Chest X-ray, PA view. Patient: 29 years old, sex F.
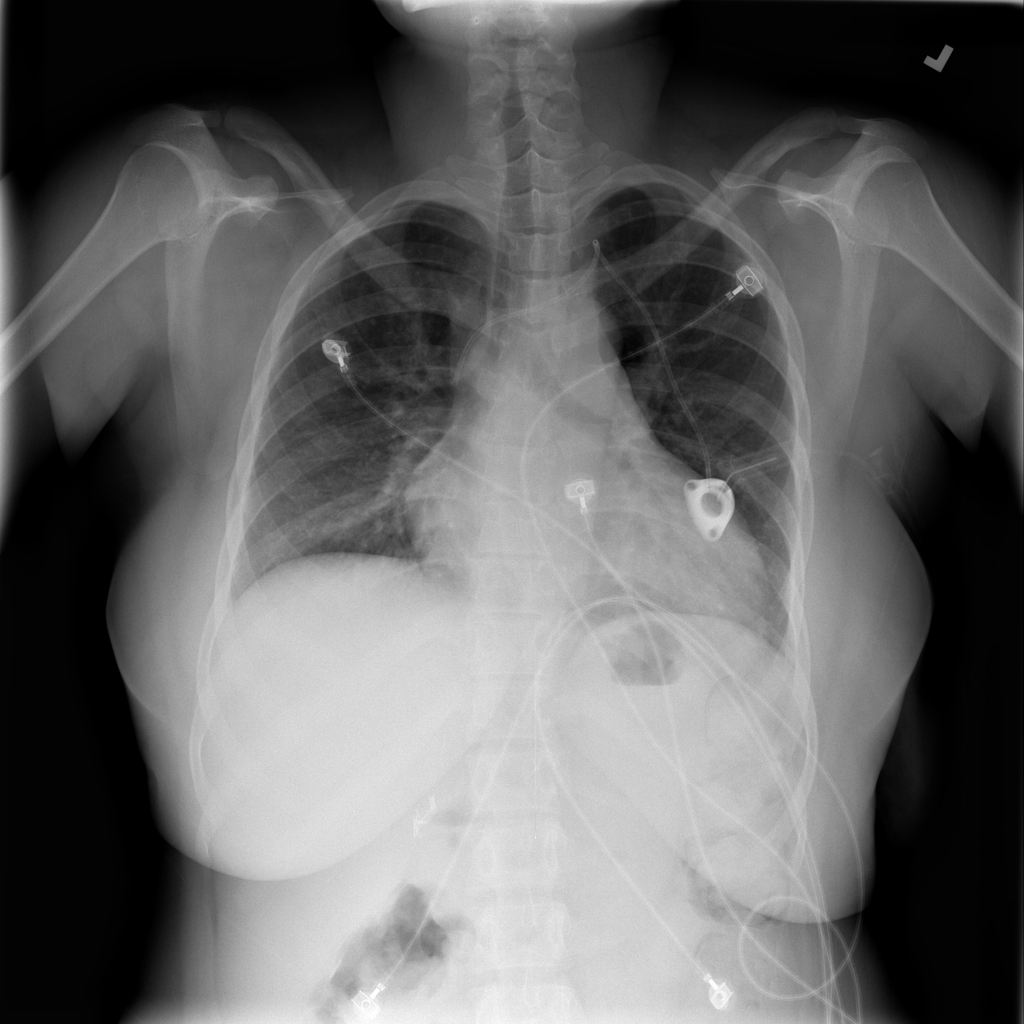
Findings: No Finding